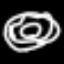
Label: donut